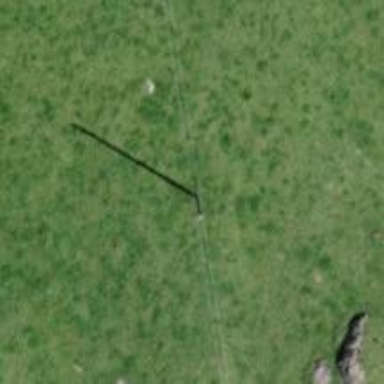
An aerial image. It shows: Power pole.